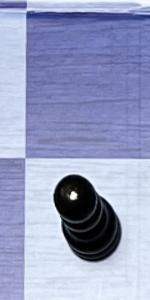
Label: Pawn_Black